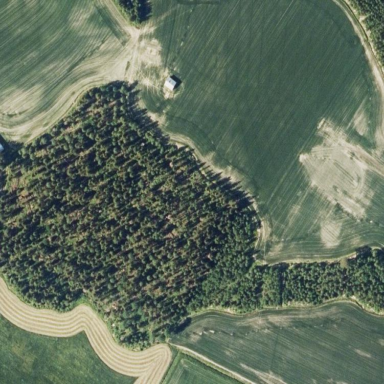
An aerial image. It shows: Forest area.